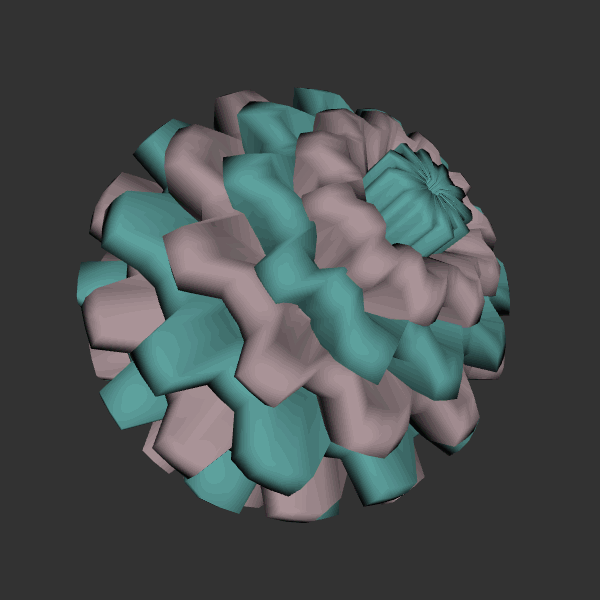
Background: dark